Question: Is there a separate library or component that renders text in Ubuntu? How to write a OpenGL program that renders text exactly the same as the system?

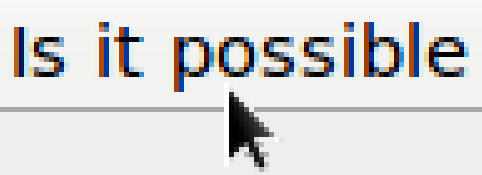
Answer: If you get down to the bottom of any modern font rendering technology on Linux you'll usually find FreeType. You might also hear the word "Pango" come up. GTK on Ubuntu uses Pango as a text layout engine, but as I understand it Pango is just a multi-language text layout engine, and still uses FreeType for rasterization, which is probably all you're looking for. FreeType will rasterize your text strings, and then you can load them as textures.
Check out the API docs for FreeType:
<URL>
And the tutorial pages:
<URL>